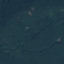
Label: Forest